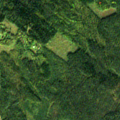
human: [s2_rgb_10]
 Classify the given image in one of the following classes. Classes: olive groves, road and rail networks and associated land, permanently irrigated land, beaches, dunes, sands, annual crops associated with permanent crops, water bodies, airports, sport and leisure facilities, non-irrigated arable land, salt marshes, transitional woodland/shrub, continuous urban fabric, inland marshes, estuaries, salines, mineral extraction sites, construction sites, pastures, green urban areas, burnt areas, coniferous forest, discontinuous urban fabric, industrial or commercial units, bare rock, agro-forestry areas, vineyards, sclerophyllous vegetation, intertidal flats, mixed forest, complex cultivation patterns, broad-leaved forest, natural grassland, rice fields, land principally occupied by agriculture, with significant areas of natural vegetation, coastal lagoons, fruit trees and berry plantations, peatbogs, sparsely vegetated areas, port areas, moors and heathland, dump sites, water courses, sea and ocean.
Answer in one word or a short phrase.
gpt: coniferous forest, mixed forest